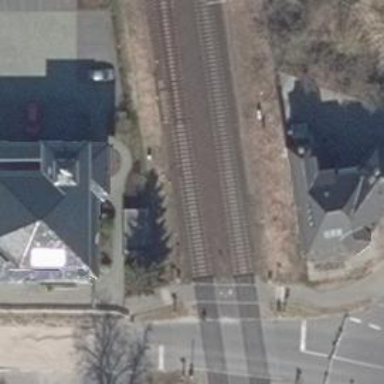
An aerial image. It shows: Railway signal.